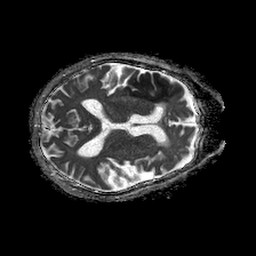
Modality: ADC
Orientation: axial
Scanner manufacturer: philips
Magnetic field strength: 1.5 T
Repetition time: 4.6 s
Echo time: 0.08517 s